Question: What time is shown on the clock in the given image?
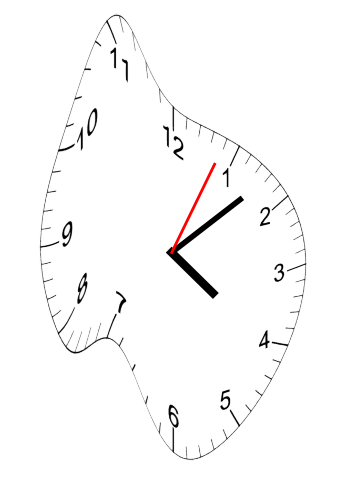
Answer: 04:08:04